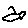
Label: bird